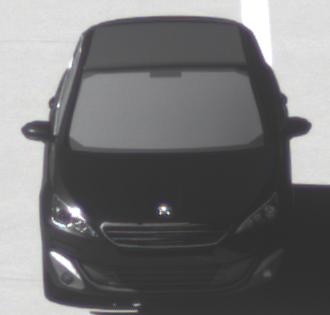
Make: Peugeot
Model: 308 VTi 82
Detailed model: 308 (II)
Model produced from: 2013/09
Model produced until: 2014/11
Doors: 5
Color: black
Road condition: dry road
Daytime: midday
Contrast: high contrast